Question: I'm writing a basic file browser that changes the icon used for files displayed depending on the MIME type of the file, but I'm having trouble finding the MIME type of some files, and I'm not sure why, the code I'm using to find the MIME Type is thus:
'''
private String getFileMimeType(File file)
{
Uri fileUri = Uri.fromFile(file);
String ext = MimeTypeMap.getFileExtensionFromUrl(fileUri.toString());
return mtm.getMimeTypeFromExtension(ext);
}
'''
It works for some file, but not for some with more complicated characters in them, which I don't really understand, example below:

The files with tildas are all functional mp3s but all return null for their MIME types, which isn't good for functioning mp3s, so I'm curious if there's any simple workaround for files with special chars in their name.
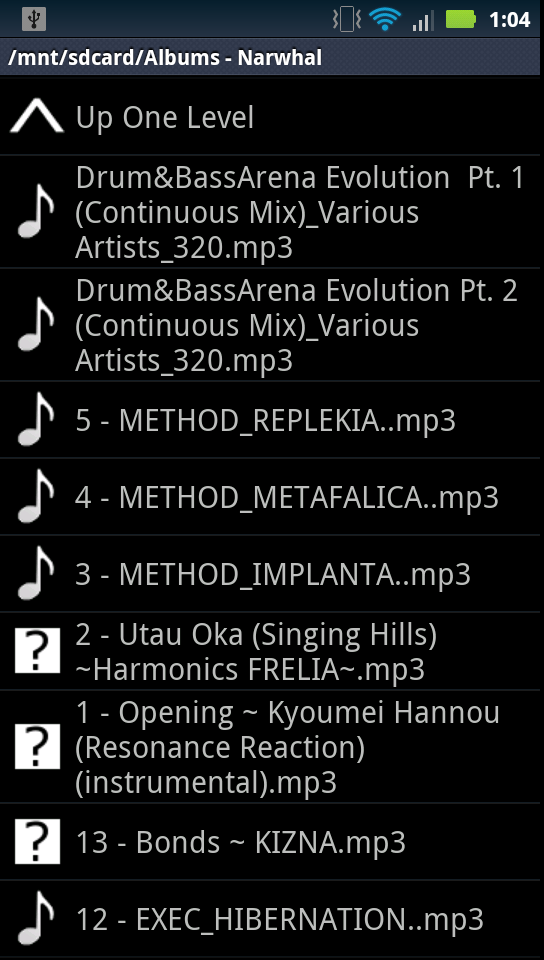
Answer: Its because of the "~" character in your filenames.
Look at the implementation of getFileExtensionFromUrl
'''
/**
* Returns the file extension or an empty string iff there is no
* extension.
*/
public static String getFileExtensionFromUrl(String url) {
if (url != null && url.length() > 0) {
int query = url.lastIndexOf('?');
if (query > 0) {
url = url.substring(0, query);
}
int filenamePos = url.lastIndexOf('/');
String filename =
0 <= filenamePos ? url.substring(filenamePos + 1) : url;
// if the filename contains special characters, we don't
// consider it valid for our matching purposes:
if (filename.length() > 0 &&
Pattern.matches("[a-zA-Z_0-9\.\-\(\)]+", filename)) { // <--
int dotPos = filename.lastIndexOf('.');
if (0 <= dotPos) {
return filename.substring(dotPos + 1);
}
}
}
return "";
'''
}
a possible solution would be to write your own implemenation of this method with wider matching rule.
Hope this helps